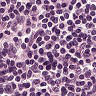
Metastatic tissue present: no